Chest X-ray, PA view. Patient: 57 years old, sex F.
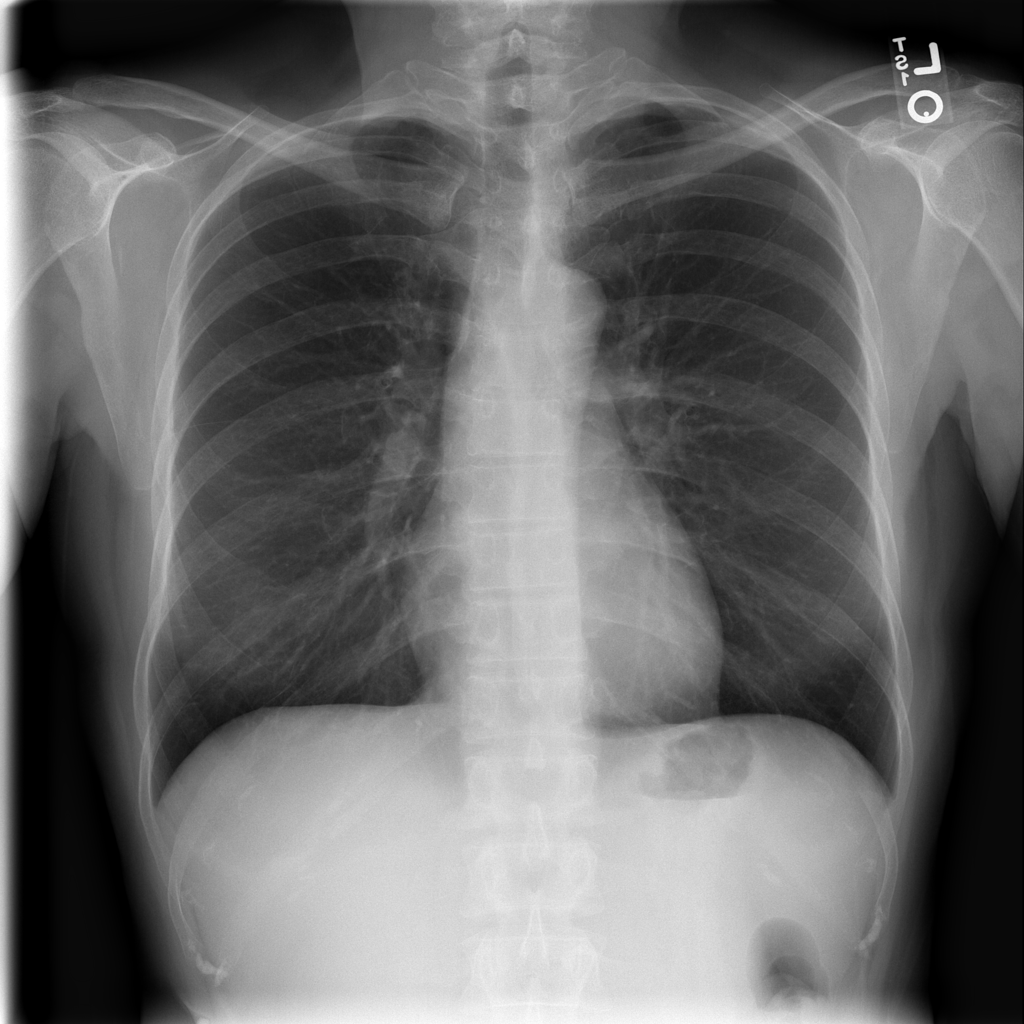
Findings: No Finding